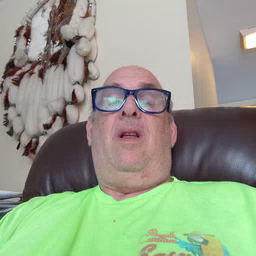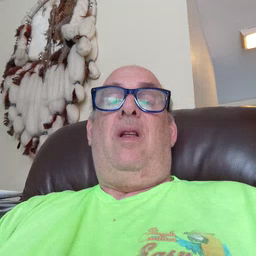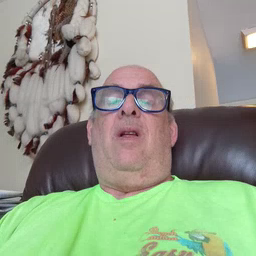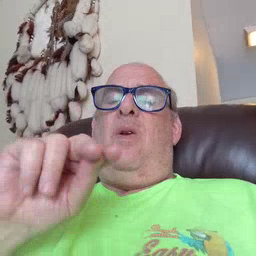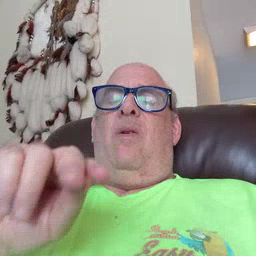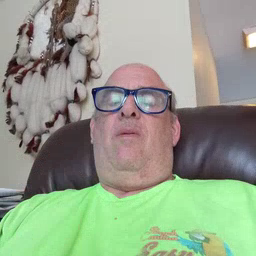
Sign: no